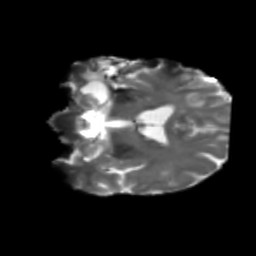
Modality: T2w
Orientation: coronal
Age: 58
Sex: female
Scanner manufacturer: siemens
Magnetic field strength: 3 T
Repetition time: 5.25 s
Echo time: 0.08 s